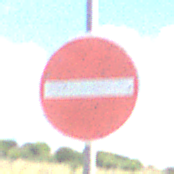
Verkehrszeichen: VerbotDerEinfahrt
Umgebung: Outdoor, Nature
Tageszeit: Midday
Wetter: PartlyCloudy
Licht: Natural
Jahreszeit: NotSpecified
Kontrast: HighContrast